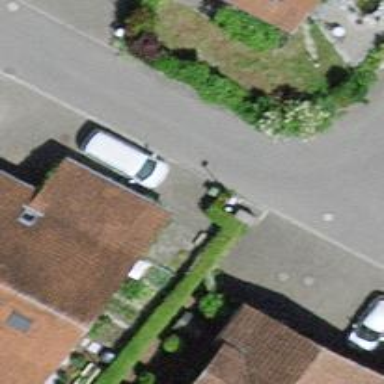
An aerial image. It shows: Hedge acting as barrier.